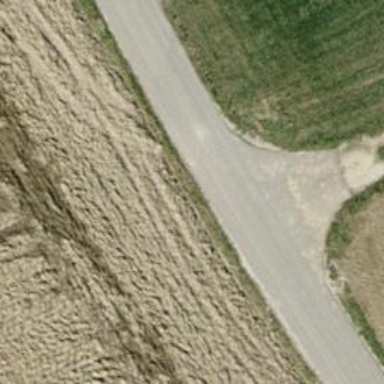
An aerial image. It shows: Asphalt cycleway.